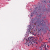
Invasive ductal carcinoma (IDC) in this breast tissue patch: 0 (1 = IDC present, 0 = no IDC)